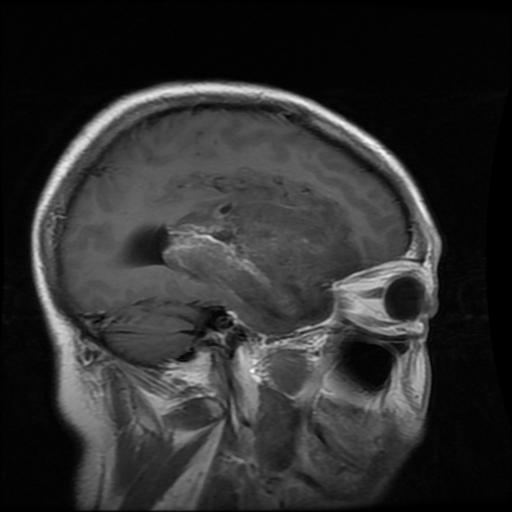
Label: glioma